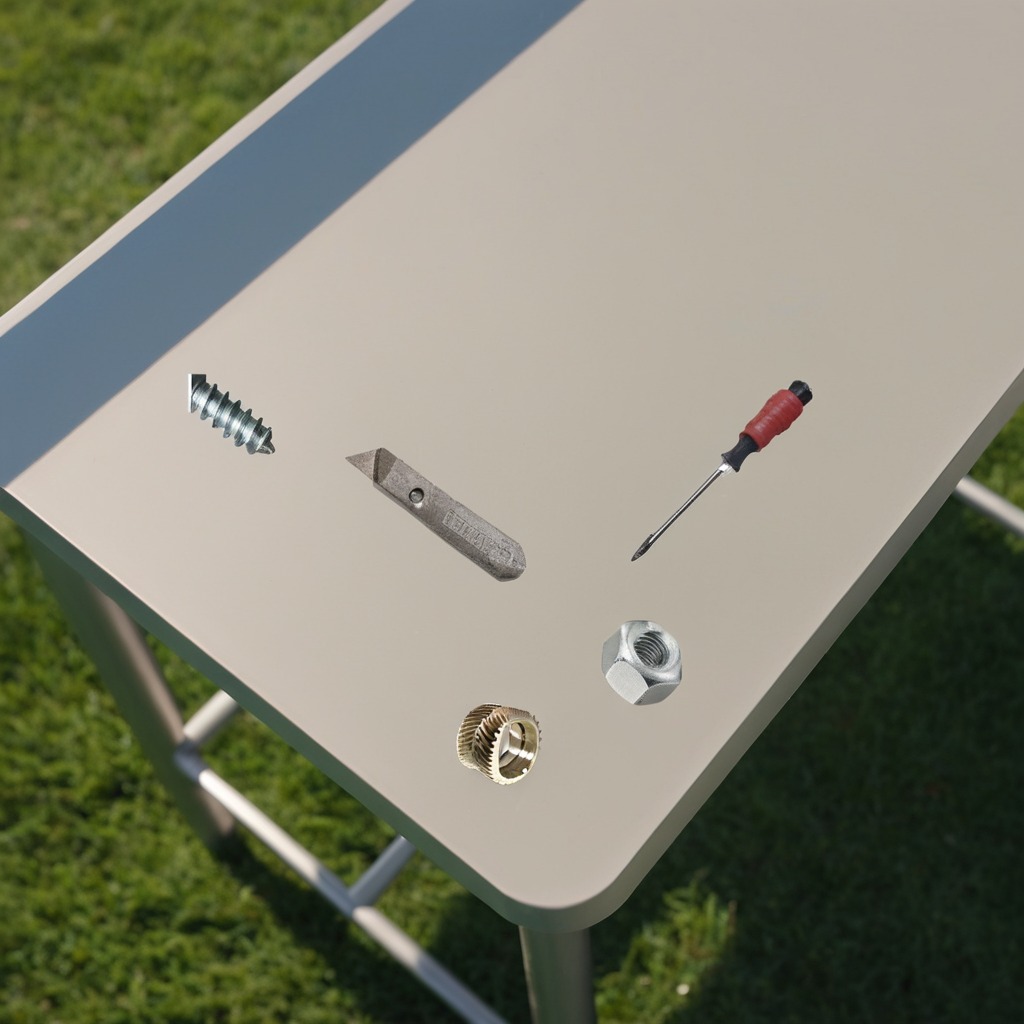
A steel gear with teeth, a utility knife, a metal machine screw, a screwdriver, and a metal nut are lying on a clean utility table in a temporary outdoor tool station.